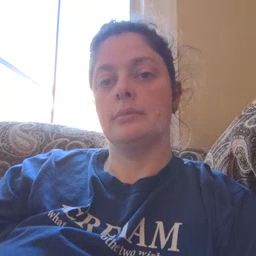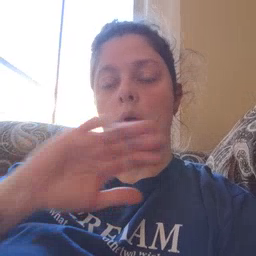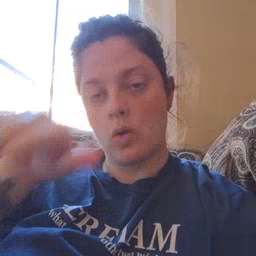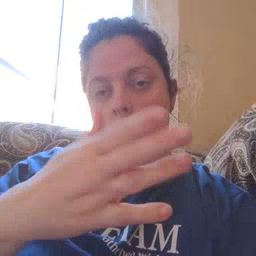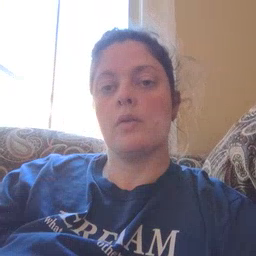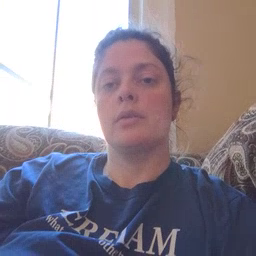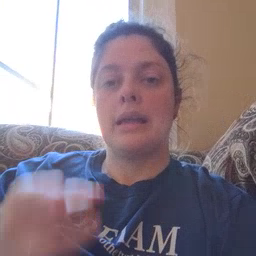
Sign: all